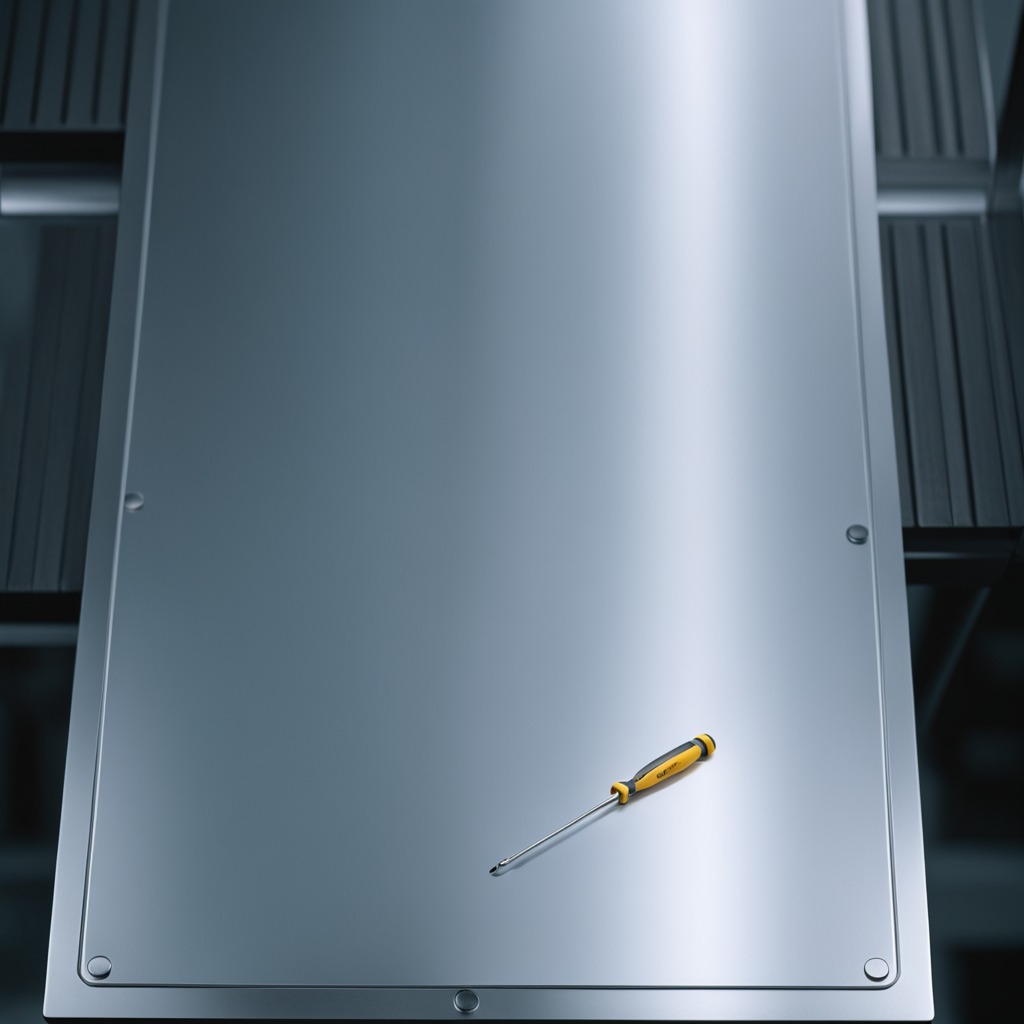
A screwdriver lies on a metal table in a machine shop under fluorescent lights.